Current action and preconditions to check: trajectory_clear

Your task: For each precondition in the list above, predict whether it will hold at this action.

Consider the current scene as observed from the mobile robot's camera, and analyze the predicted future states of all dynamic agents (e.g., people, animals, vehicles, or any moving entities) within the NEXT SECOND.

IMPORTANT: Only answer "very likely" if you are absolutely certain—based on strong, clear evidence—that a dynamic agent will violate the precondition in the predicted future state. Do NOT answer "very likely" for unlikely, ambiguous, or low-probability risks.

Ask yourself for each precondition: Is there a high probability, with clear and convincing evidence, that the predicted future states of any dynamic agent will interfere with the predicted future state of the currently executing action within the NEXT SECOND, causing that precondition to fail?

Assess the risk level based on these predictions. Use "likely" or "very likely" if motions create a clear risk of interference.

Use "neutral" or "improbable" if agents are nearby but their predicted paths are clearly diverging or non-conflicting.

Failure Risk Categories: "very improbable", "improbable", "neutral", "likely", "very likely"

Answer Format: Output ONLY the probability_of_failure value from these categories: "very improbable", "improbable", "neutral", "likely", "very likely"

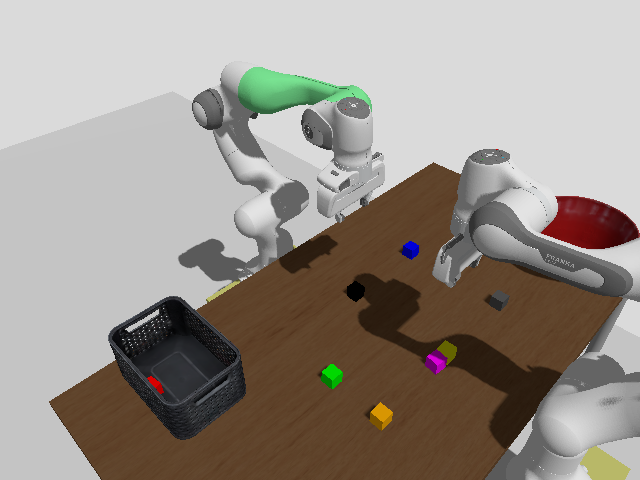

Answer: very improbable